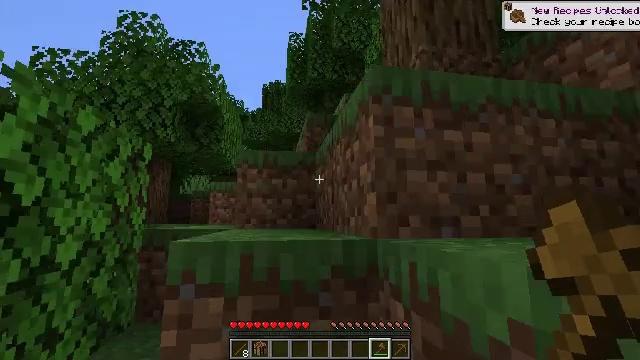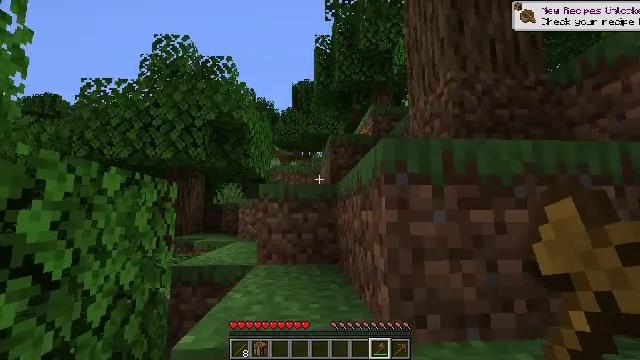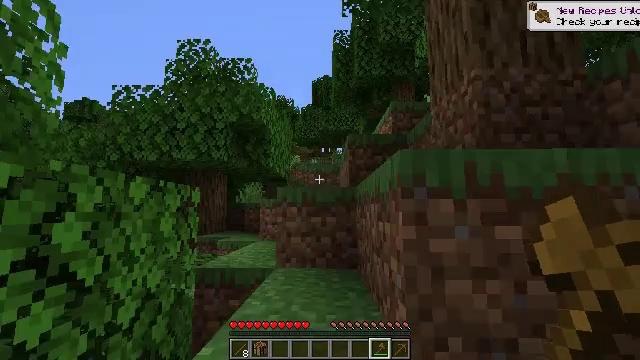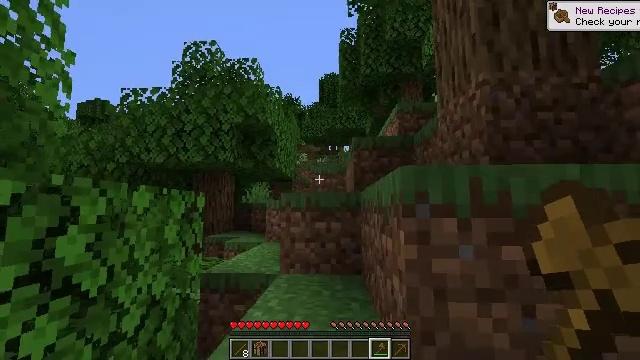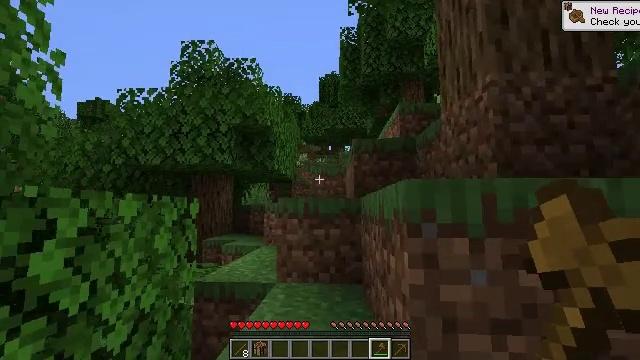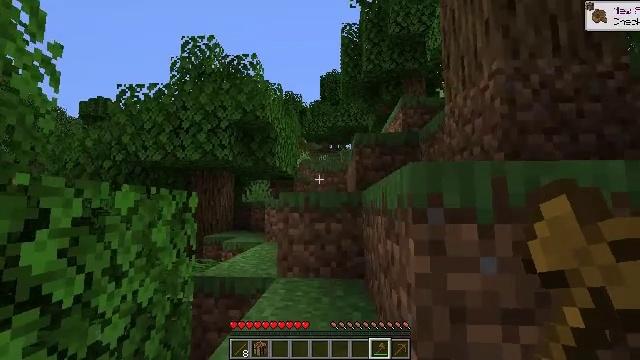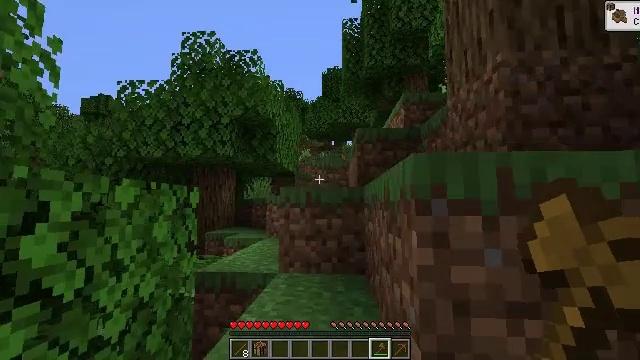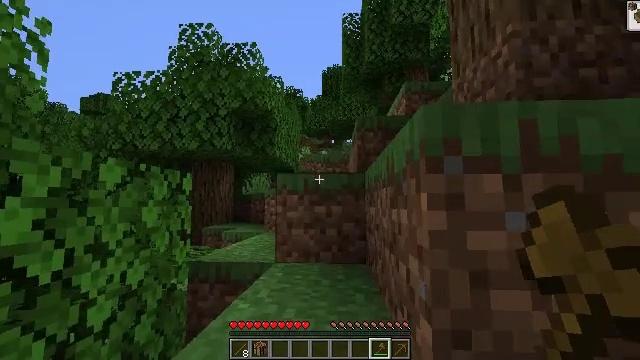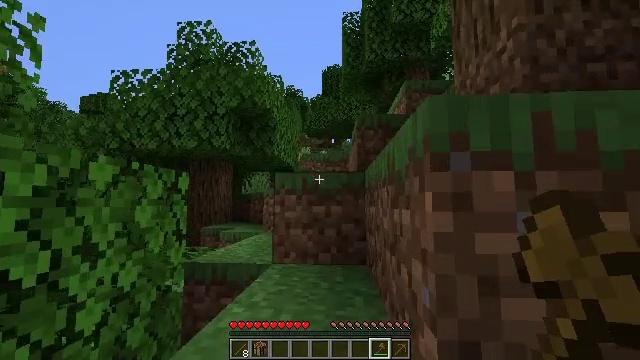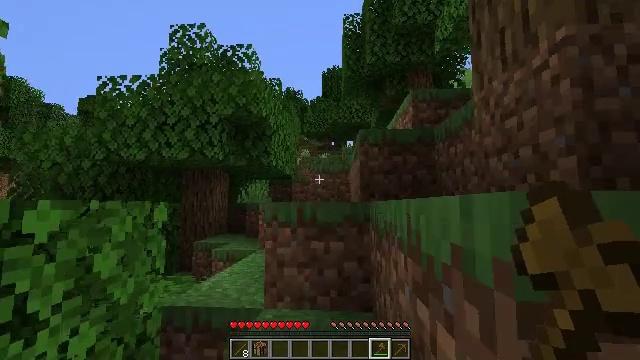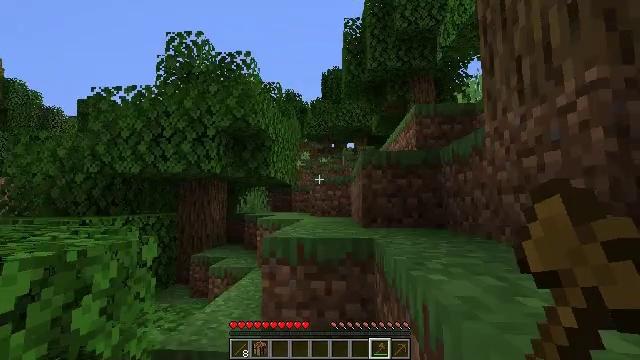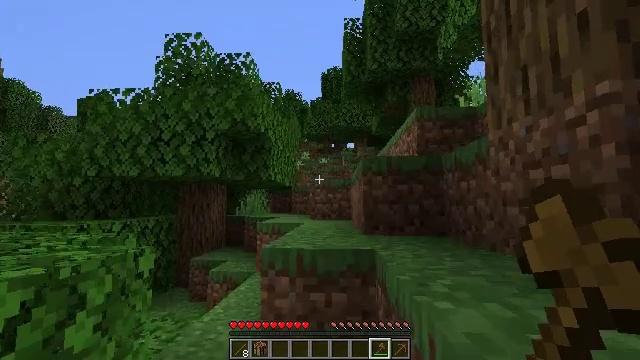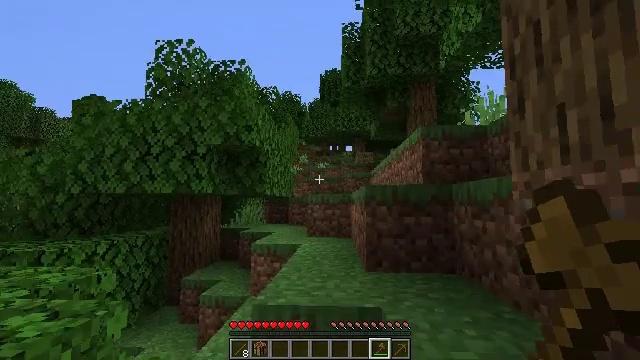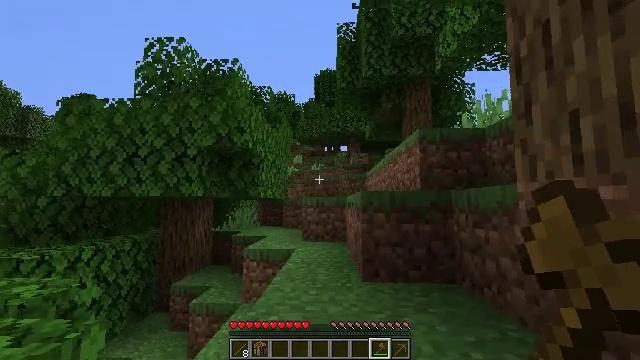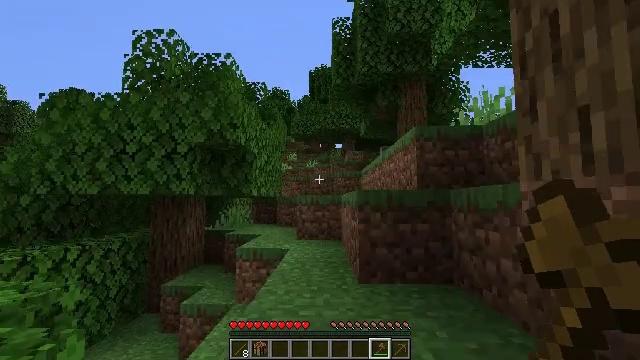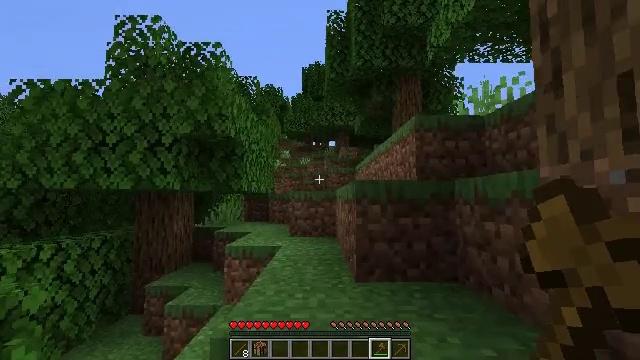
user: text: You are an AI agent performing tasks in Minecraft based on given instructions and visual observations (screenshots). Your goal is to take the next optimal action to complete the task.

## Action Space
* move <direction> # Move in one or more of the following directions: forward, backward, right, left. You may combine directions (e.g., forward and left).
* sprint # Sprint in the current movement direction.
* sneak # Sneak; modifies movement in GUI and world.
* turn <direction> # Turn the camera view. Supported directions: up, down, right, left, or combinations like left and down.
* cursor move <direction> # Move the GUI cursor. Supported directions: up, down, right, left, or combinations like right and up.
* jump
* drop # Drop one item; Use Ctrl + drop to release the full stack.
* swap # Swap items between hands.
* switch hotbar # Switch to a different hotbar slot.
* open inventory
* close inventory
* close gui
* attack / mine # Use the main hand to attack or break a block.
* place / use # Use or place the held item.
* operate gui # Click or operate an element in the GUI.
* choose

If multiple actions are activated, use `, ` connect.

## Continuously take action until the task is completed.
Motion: motion action
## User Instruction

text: Pick up the lilac.
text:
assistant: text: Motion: move forward, turn left and down, jump
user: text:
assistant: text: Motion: move forward, turn left, jump
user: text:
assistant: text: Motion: move forward, turn left, jump
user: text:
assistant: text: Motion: move forward
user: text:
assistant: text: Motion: move forward
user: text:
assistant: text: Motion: move forward
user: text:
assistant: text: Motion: move forward
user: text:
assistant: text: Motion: move forward
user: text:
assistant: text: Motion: move forward, jump
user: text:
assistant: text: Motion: move forward, jump
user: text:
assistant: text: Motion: move forward, jump
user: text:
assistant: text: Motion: move forward, jump
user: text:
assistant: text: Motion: move forward, turn right, jump
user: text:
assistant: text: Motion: move forward, turn right
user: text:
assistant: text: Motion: move forward, turn right
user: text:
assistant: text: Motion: move forward, turn right
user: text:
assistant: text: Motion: move forward, turn right
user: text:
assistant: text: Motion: move forward
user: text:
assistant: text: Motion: move forward
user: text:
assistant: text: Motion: move forward, turn right, jump
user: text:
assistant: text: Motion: move forward, turn right, jump
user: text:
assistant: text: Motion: move forward, turn right, jump
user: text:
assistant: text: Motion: move forward, turn right, jump
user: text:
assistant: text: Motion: move forward, turn right, jump
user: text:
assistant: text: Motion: move forward
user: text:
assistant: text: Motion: move forward
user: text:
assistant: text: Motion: move forward
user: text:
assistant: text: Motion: move forward
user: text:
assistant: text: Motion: move forward, jump
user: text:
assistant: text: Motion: move forward, jump